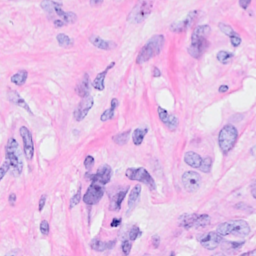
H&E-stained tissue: Breast